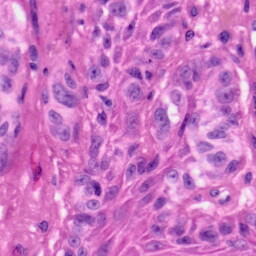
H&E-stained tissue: Skin